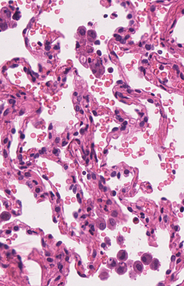
Tumor epithelial tissue: no
Tumor-associated stroma tissue: no
Normal tissue: yes